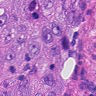
Metastatic tissue present: yes